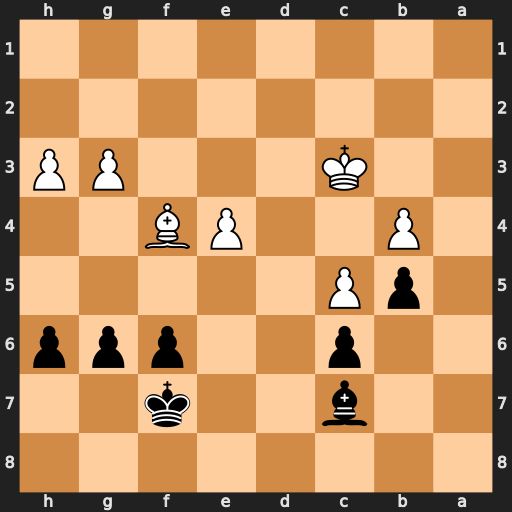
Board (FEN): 8/2b2k2/2p2ppp/1pP5/1P2PB2/2K3PP/8/8
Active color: b
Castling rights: -
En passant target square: -
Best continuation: Bxf4 gxf4 g5 f5 h5 Kd4 h4